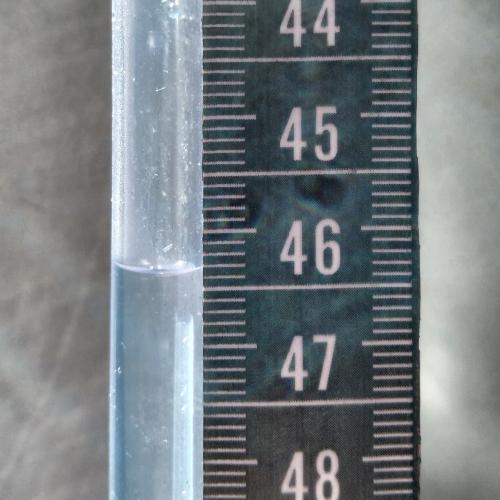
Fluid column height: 46.3 cm